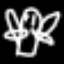
Label: angel